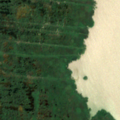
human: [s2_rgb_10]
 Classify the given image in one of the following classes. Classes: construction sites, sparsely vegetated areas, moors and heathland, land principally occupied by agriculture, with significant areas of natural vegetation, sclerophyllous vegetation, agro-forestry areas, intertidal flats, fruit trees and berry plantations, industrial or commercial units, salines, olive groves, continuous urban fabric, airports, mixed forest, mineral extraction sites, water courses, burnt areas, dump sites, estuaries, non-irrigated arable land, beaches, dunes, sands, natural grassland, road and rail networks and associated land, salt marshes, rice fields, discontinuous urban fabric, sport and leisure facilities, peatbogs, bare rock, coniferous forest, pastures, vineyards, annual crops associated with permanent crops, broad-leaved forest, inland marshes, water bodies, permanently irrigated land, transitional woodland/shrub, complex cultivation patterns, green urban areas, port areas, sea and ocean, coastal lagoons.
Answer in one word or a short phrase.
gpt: inland marshes, water bodies